Question: How many ricochets will a ball launched from (1.0, 1.0) at 60° need to hit the target at (11.0, 9.0)? The ball reflects perfectly off the arena walls and mirror-obstacles.
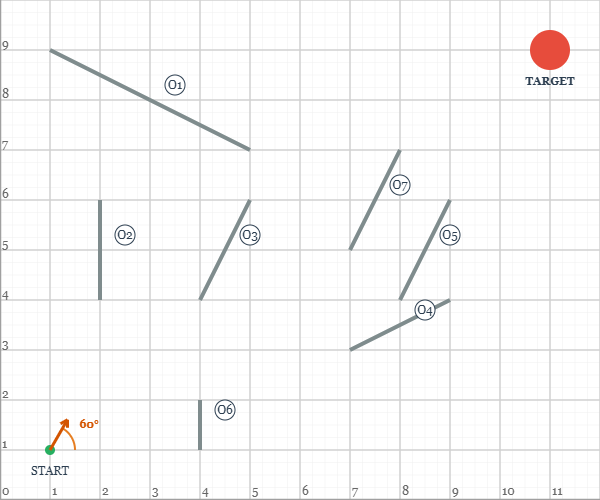
Answer: 12